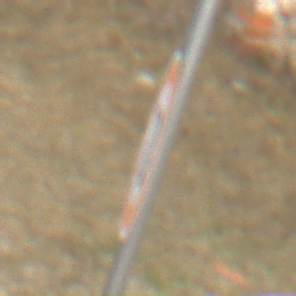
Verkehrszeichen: Geschwindigkeit10
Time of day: MorningAfternoon
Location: Outdoor (Nature)
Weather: PartlyCloudy
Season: Autumn
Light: Natural